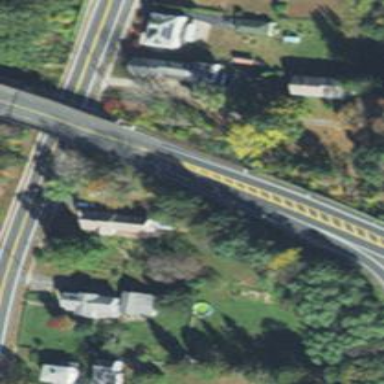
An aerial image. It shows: Primary highway on asphalt bridge.